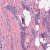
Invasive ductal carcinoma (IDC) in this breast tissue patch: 1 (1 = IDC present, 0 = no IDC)